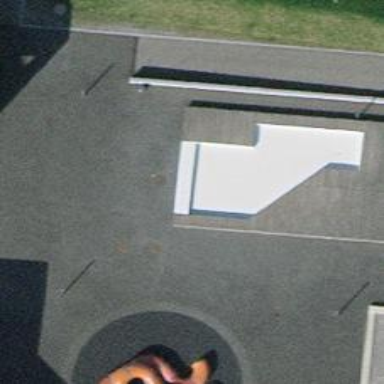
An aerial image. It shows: Beautiful fountain.